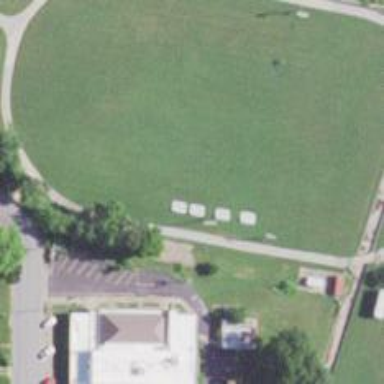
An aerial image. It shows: Bleachers on leisure land.